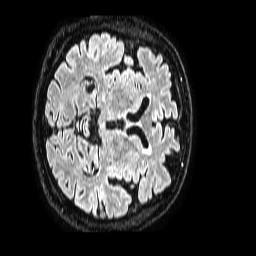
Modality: FLAIR
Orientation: axial
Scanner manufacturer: philips
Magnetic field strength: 1.5 T
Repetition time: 4.8 s
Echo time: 0.3 s